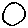
Label: moon